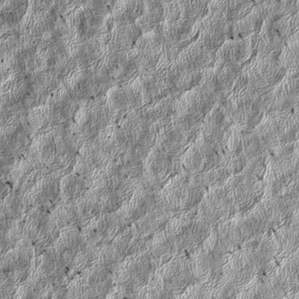
Label: frost